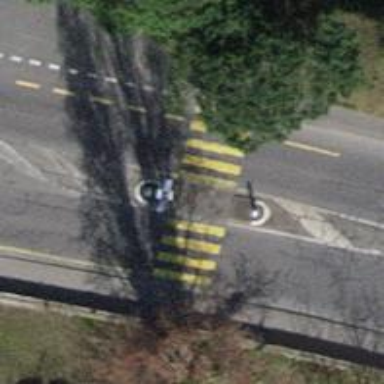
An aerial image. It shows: Uncontrolled crossing with pedestrian island.